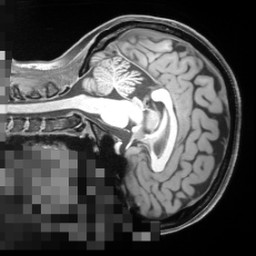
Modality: T1w
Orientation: sagittal
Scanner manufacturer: siemens
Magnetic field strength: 3 T
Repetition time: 2.55 s